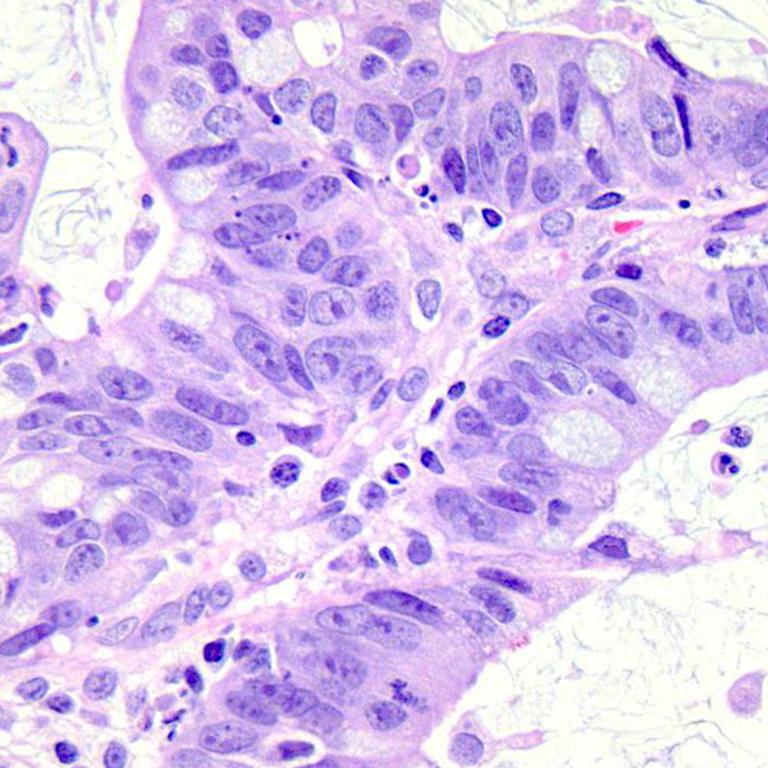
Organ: colon
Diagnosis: adenocarcinomas